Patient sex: F
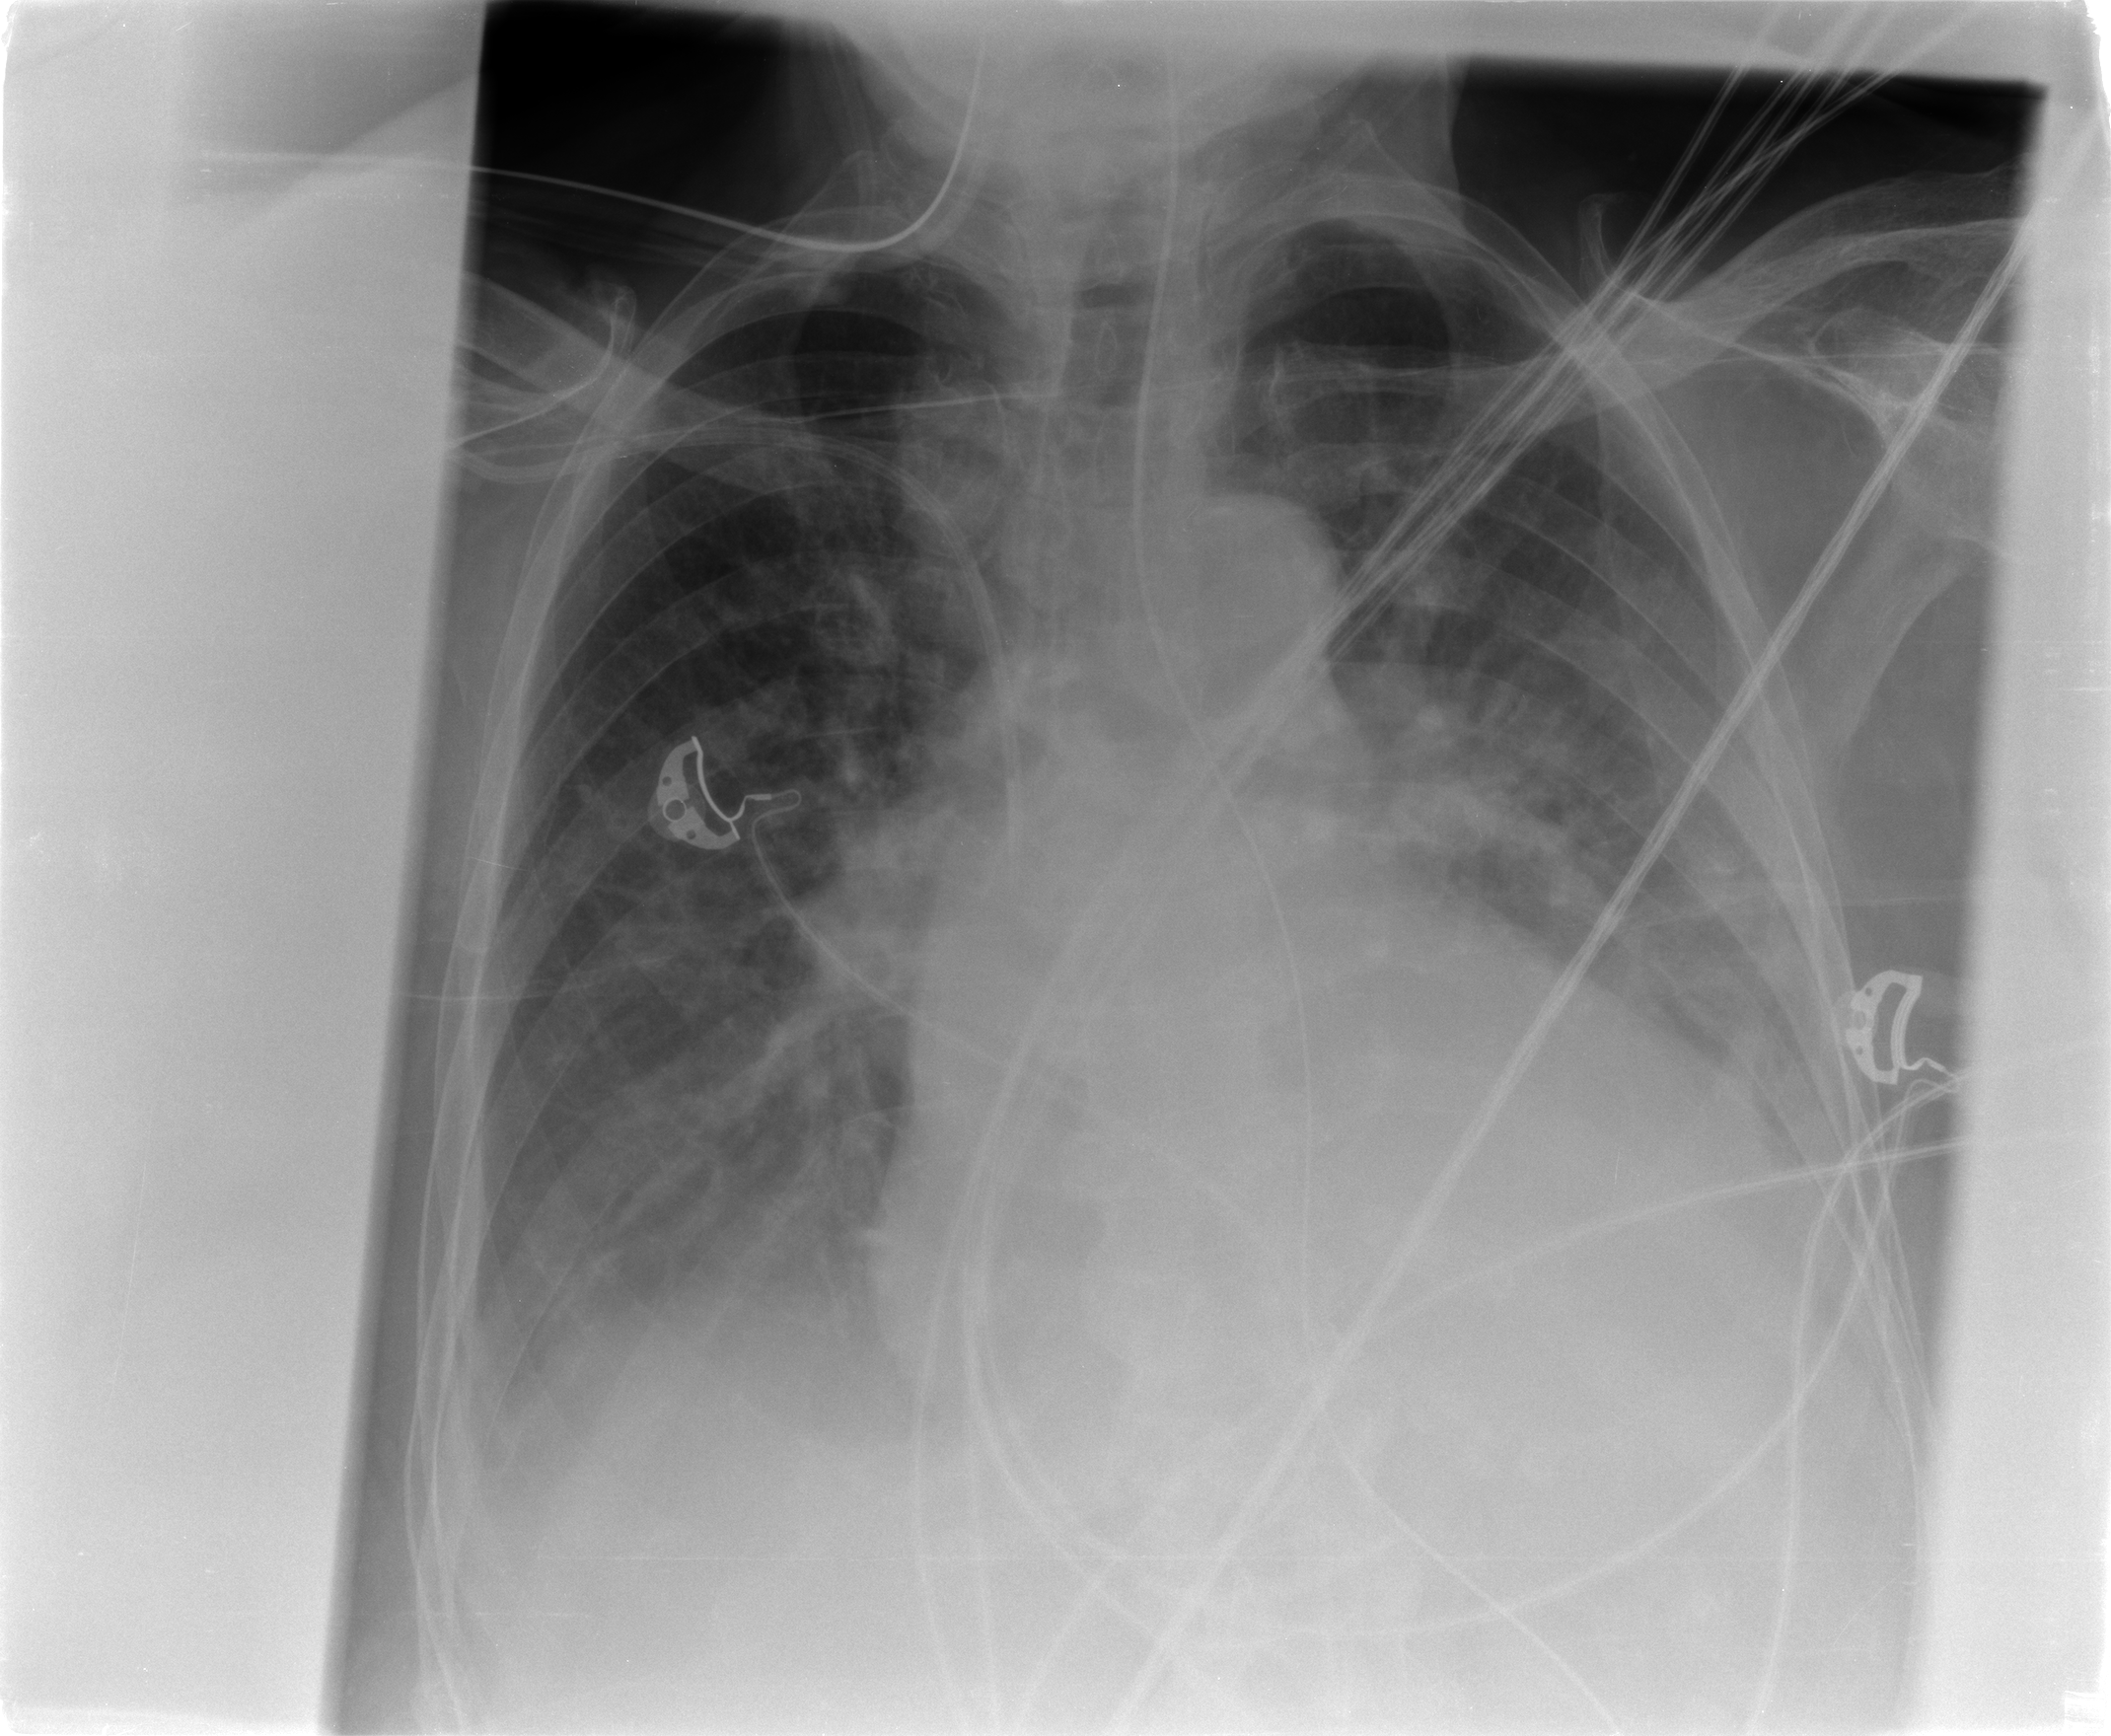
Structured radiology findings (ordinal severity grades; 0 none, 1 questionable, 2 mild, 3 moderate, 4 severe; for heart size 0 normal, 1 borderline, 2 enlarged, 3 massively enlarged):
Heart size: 3
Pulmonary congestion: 2
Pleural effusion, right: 3
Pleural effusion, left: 3
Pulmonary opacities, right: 1
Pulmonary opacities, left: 1
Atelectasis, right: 3
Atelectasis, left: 3